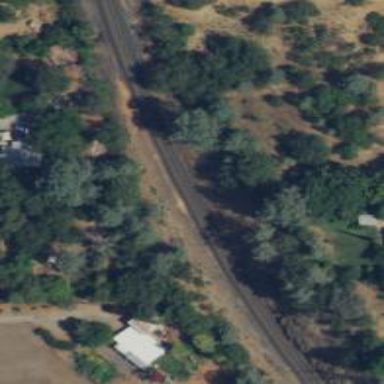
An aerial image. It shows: Railway track.